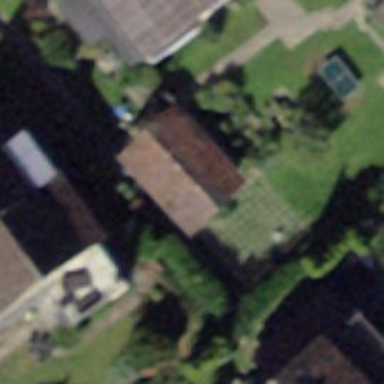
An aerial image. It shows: Shed.